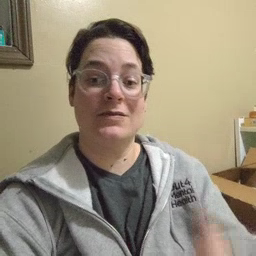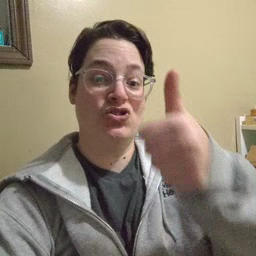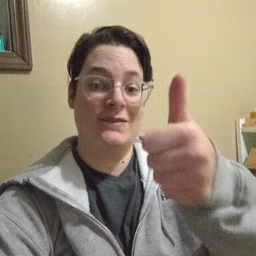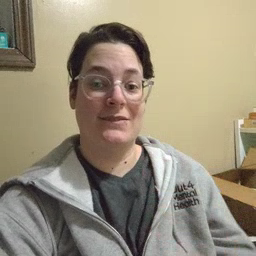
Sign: yourself